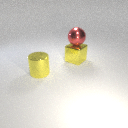
large yellow metal cube behind large yellow metal cylinder